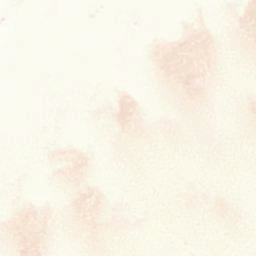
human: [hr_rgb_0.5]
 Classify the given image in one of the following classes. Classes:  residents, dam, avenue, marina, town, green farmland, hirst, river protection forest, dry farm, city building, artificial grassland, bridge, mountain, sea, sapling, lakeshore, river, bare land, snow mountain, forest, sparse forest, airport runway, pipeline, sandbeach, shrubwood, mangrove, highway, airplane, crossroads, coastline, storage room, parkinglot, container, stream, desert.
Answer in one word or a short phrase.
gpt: sandbeach